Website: lowes
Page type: order-tracking
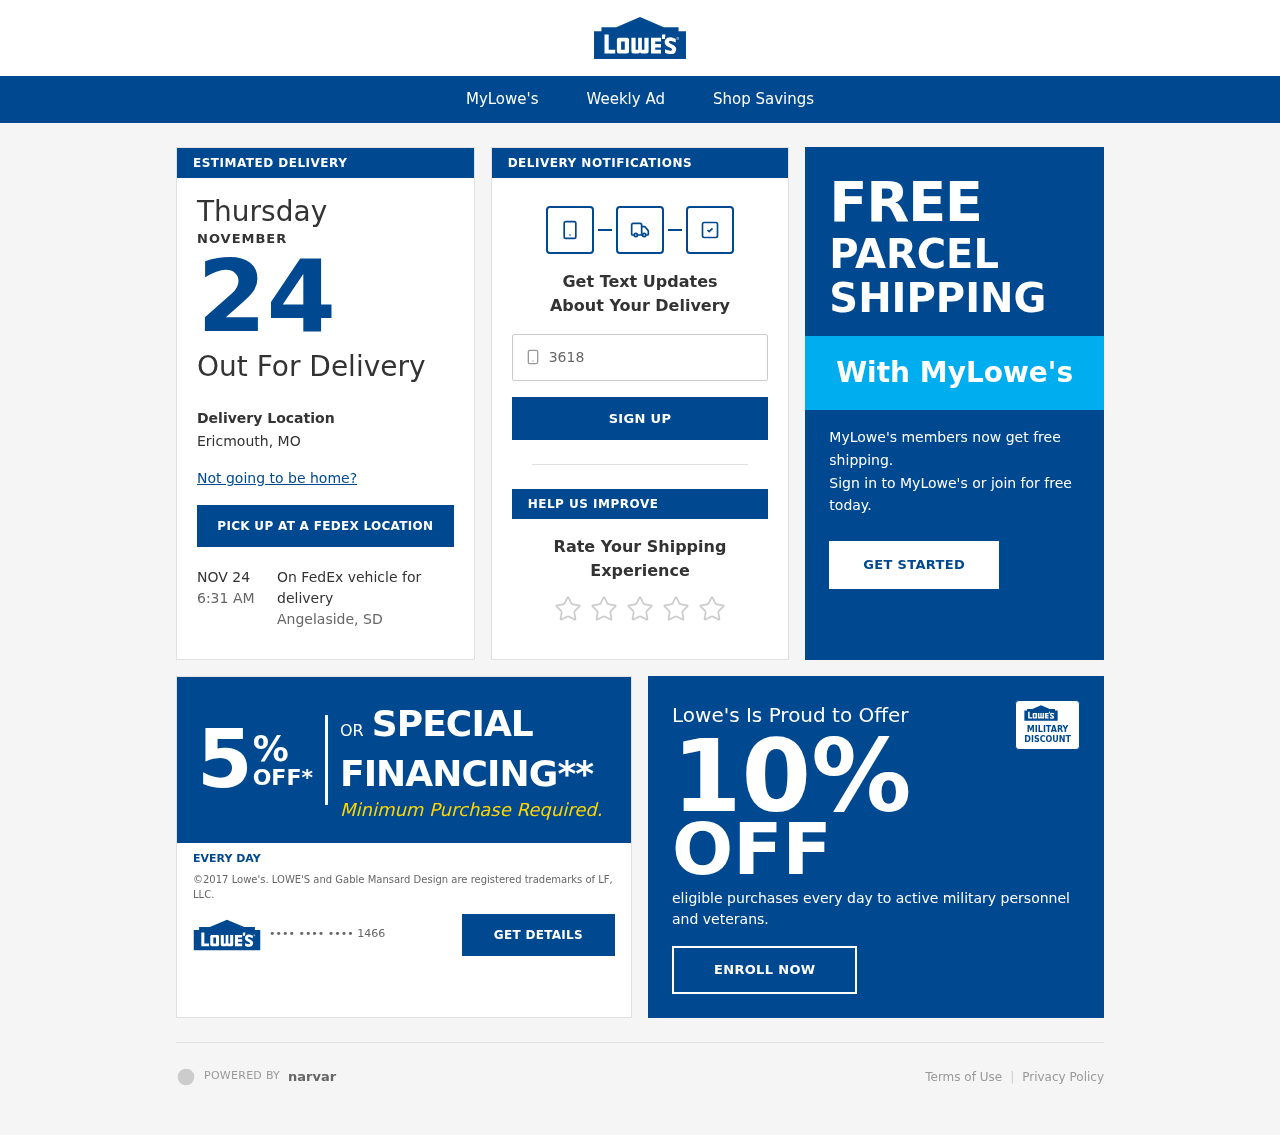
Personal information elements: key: PII_CARD_LAST4
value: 1466
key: PII_PHONE
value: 3618484912
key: PII_CITY_STATE
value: Ericmouth, MO
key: PII_CITY_STATE2
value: Angelaside, SD
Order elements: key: ORDER_DELIVERY_DATE
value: NOV 24
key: ORDER_DELIVERY_DATE
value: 6:31 AM
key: ORDER_DELIVERY_DATE
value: NOVEMBER
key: ORDER_DELIVERY_DATE
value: Thursday
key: ORDER_DELIVERY_DATE
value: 24